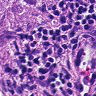
Metastatic tissue present: yes